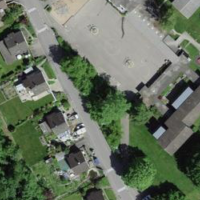
EUNIS habitat code: 55
Species observed at this site:
Acer campestre
Lapsana communis
Salvia glutinosa
Onopordum acanthium
Salvia pratensis